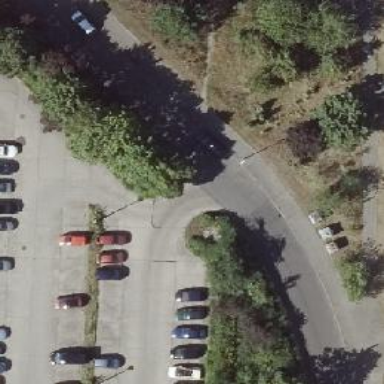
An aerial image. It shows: Concrete parking aisle on service road.